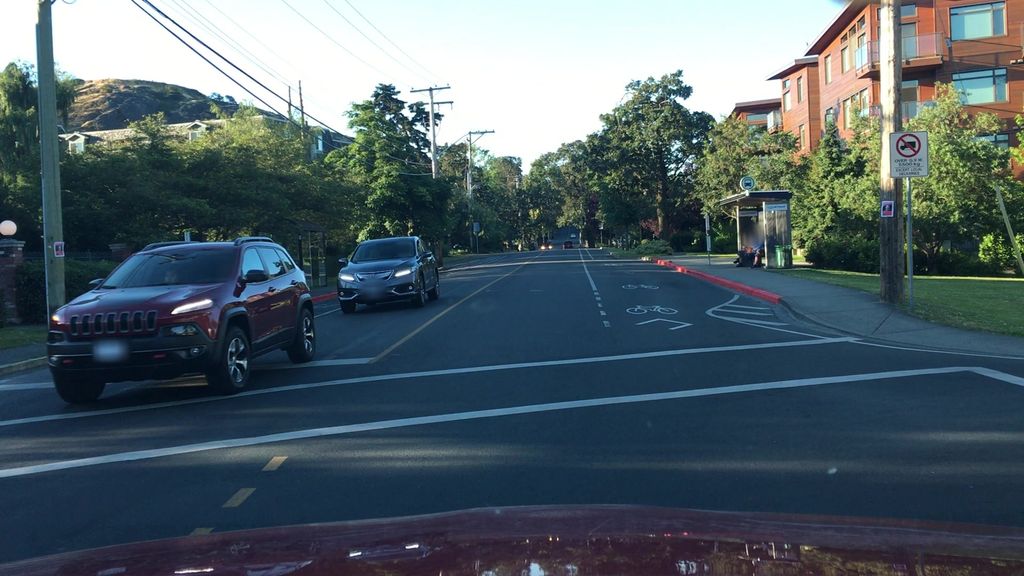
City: victoria